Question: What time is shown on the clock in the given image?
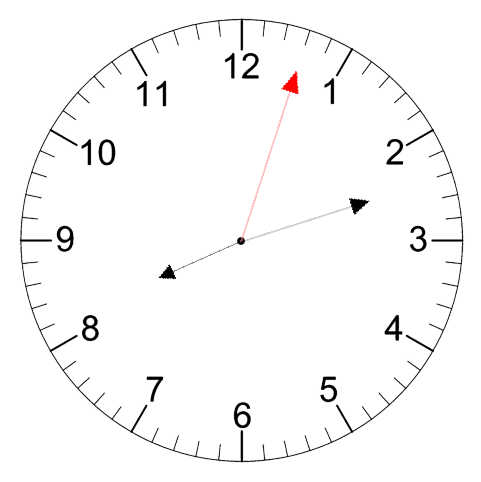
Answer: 08:12:03